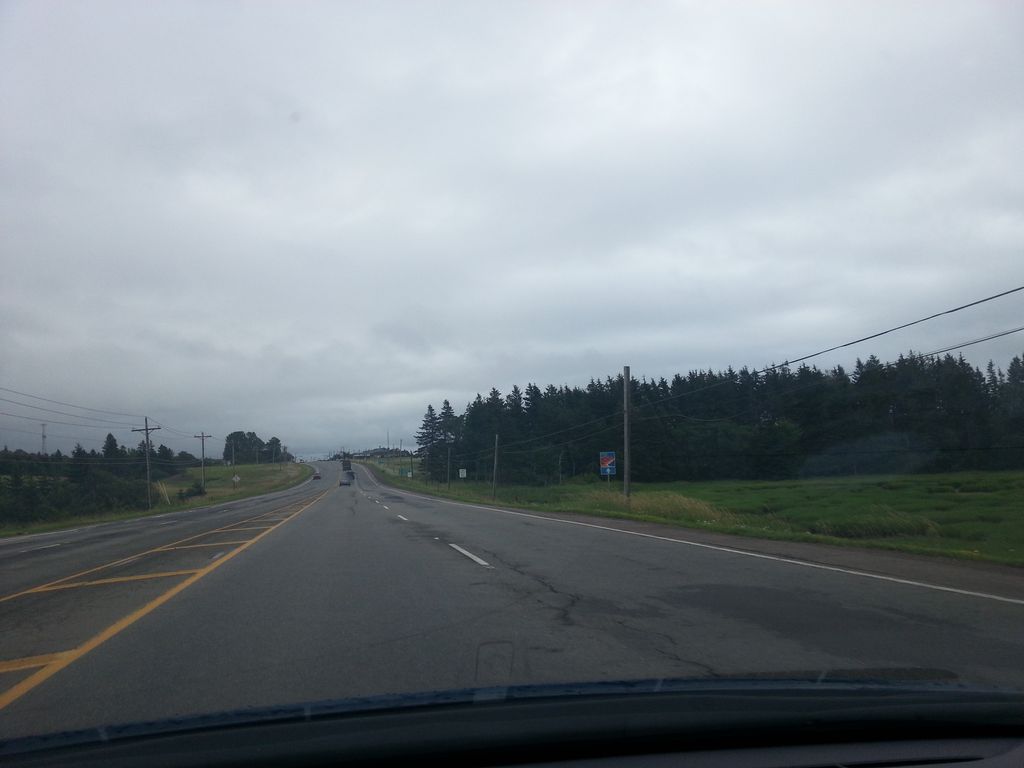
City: charlottetown